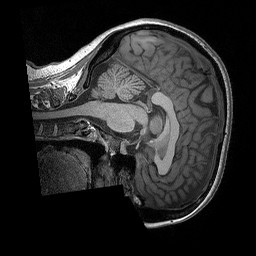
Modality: T1w
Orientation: sagittal
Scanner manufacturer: siemens
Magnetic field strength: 3 T
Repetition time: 2.3 s
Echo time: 0.00298 s